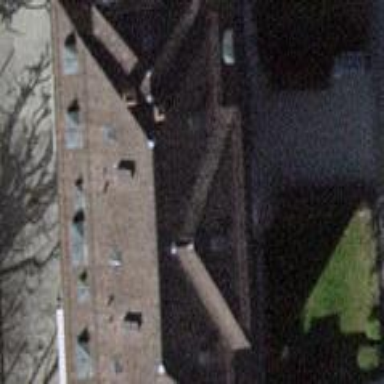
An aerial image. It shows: Building with hipped roof shape.